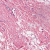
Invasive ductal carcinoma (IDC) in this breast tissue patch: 0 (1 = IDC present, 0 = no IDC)